Chest X-ray. View position: PA
Patient age: 18
Patient sex: M
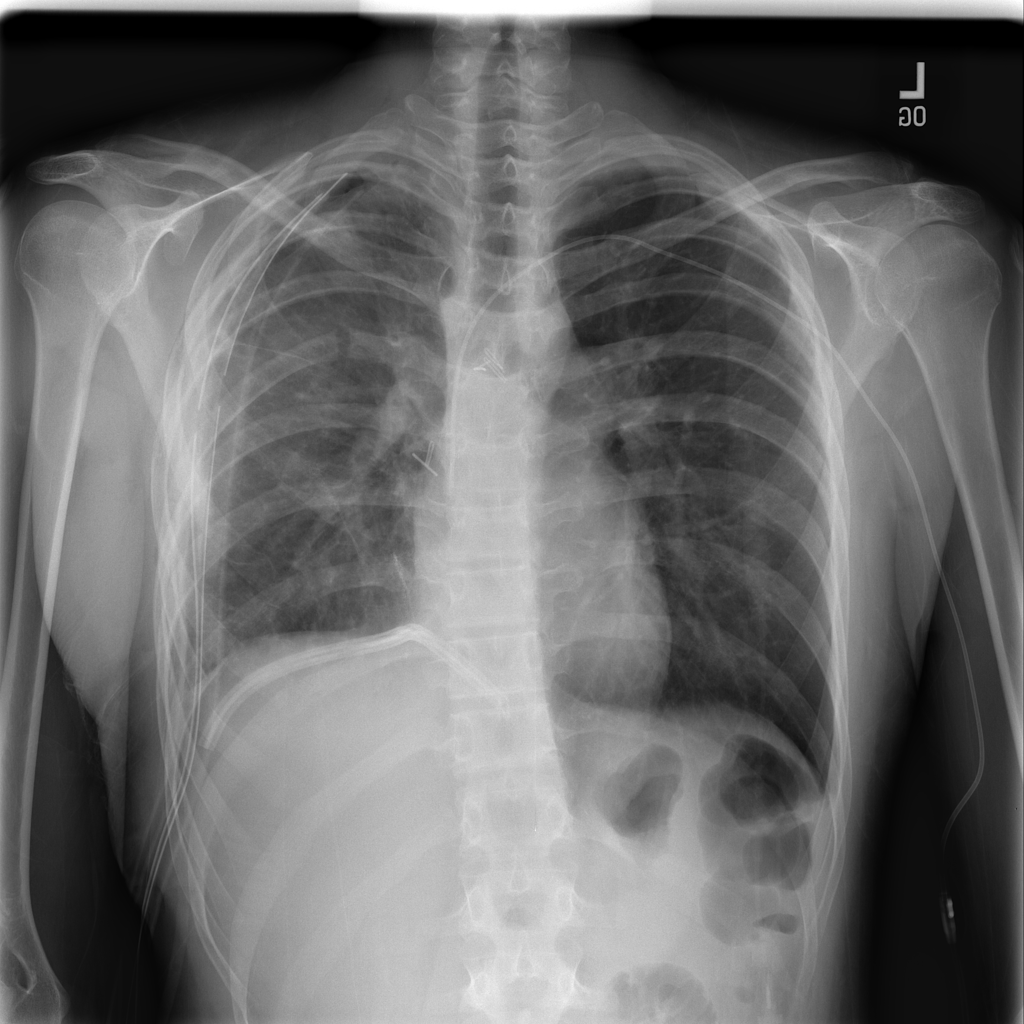
Finding: Pneumothorax